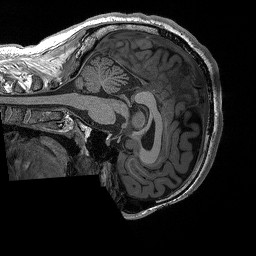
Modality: T1w
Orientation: sagittal
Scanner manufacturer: siemens
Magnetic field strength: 3 T
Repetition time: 2.3 s
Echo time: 0.00294 s